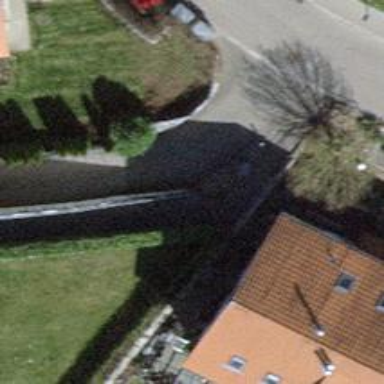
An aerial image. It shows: Hedge barrier.